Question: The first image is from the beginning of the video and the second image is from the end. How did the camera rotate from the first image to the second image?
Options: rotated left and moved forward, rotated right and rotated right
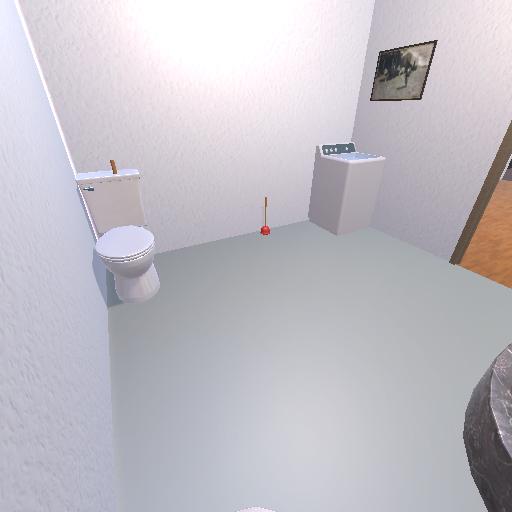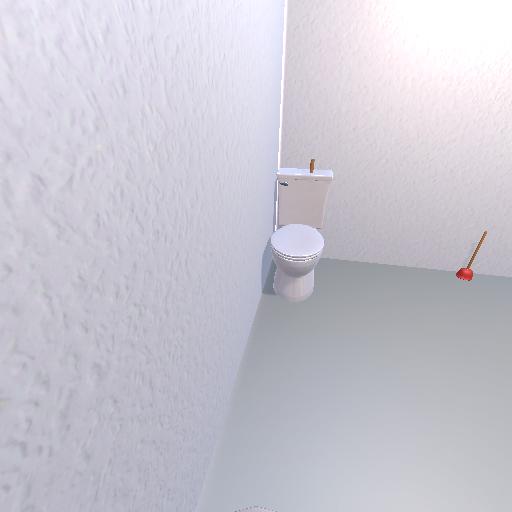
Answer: rotated left and moved forward